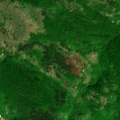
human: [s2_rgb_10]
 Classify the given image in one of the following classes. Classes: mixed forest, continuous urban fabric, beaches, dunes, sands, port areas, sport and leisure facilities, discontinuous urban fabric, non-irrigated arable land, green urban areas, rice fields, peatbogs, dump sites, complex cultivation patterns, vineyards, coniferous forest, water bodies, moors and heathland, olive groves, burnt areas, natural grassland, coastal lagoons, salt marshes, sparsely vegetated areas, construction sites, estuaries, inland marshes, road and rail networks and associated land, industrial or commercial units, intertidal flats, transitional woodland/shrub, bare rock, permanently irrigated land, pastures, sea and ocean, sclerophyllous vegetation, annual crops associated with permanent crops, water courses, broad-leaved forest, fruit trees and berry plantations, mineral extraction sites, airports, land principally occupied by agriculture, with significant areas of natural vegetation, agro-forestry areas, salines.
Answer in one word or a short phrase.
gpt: discontinuous urban fabric, land principally occupied by agriculture, with significant areas of natural vegetation, broad-leaved forest, sclerophyllous vegetation, transitional woodland/shrub